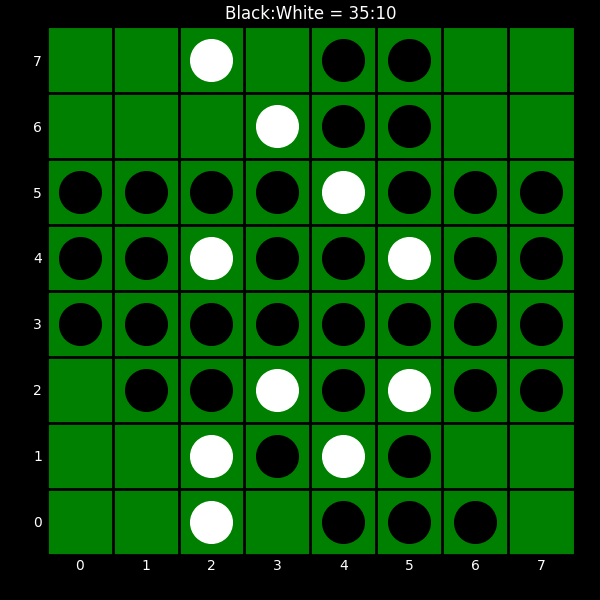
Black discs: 35
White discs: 10